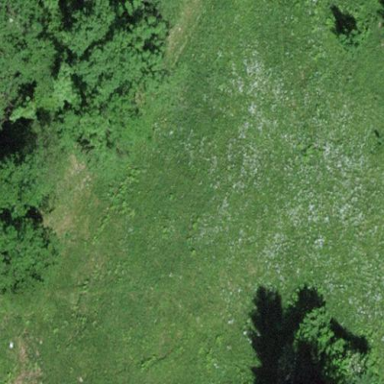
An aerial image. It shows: Beautiful meadow.